Question: I was trying to edit the email form field so that it accepts int values like of a phone number. I knew very less about how database values work and this is what i did:
1. Figured out that email field was "hrb_email"
2. Found that in wp_metauser hrb_email is a meta_key
3. Went to structure> and changed the meta_key from varchar to int.
Result:
I cant find hrb_email in wp_metauser any more.
Wordpress dashboard shows no users. Although wp_users has my user details.
Also, on my website, I can see user if I manually put the URL for those users but I cant find them on the list on my website.
Please advice.
Note: changing the meta_key value back to varchar does not help.
This is what meta_key looks like
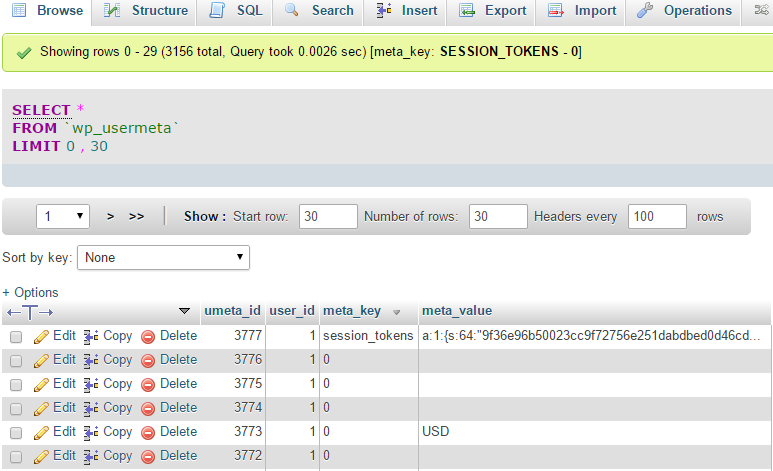
Answer: Updated the meta_key fields manually for each user. To achieve this, I created a couple of new users and understood what values belonged to the key fields. From that, i started updating the meta_key field manually. It worked for all the users, except that i had to update password on Wordpress>dashboard>users>edit.